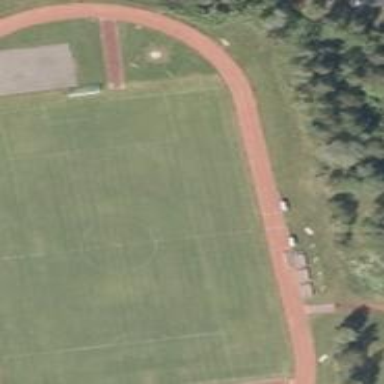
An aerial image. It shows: Track located within leisure land area.